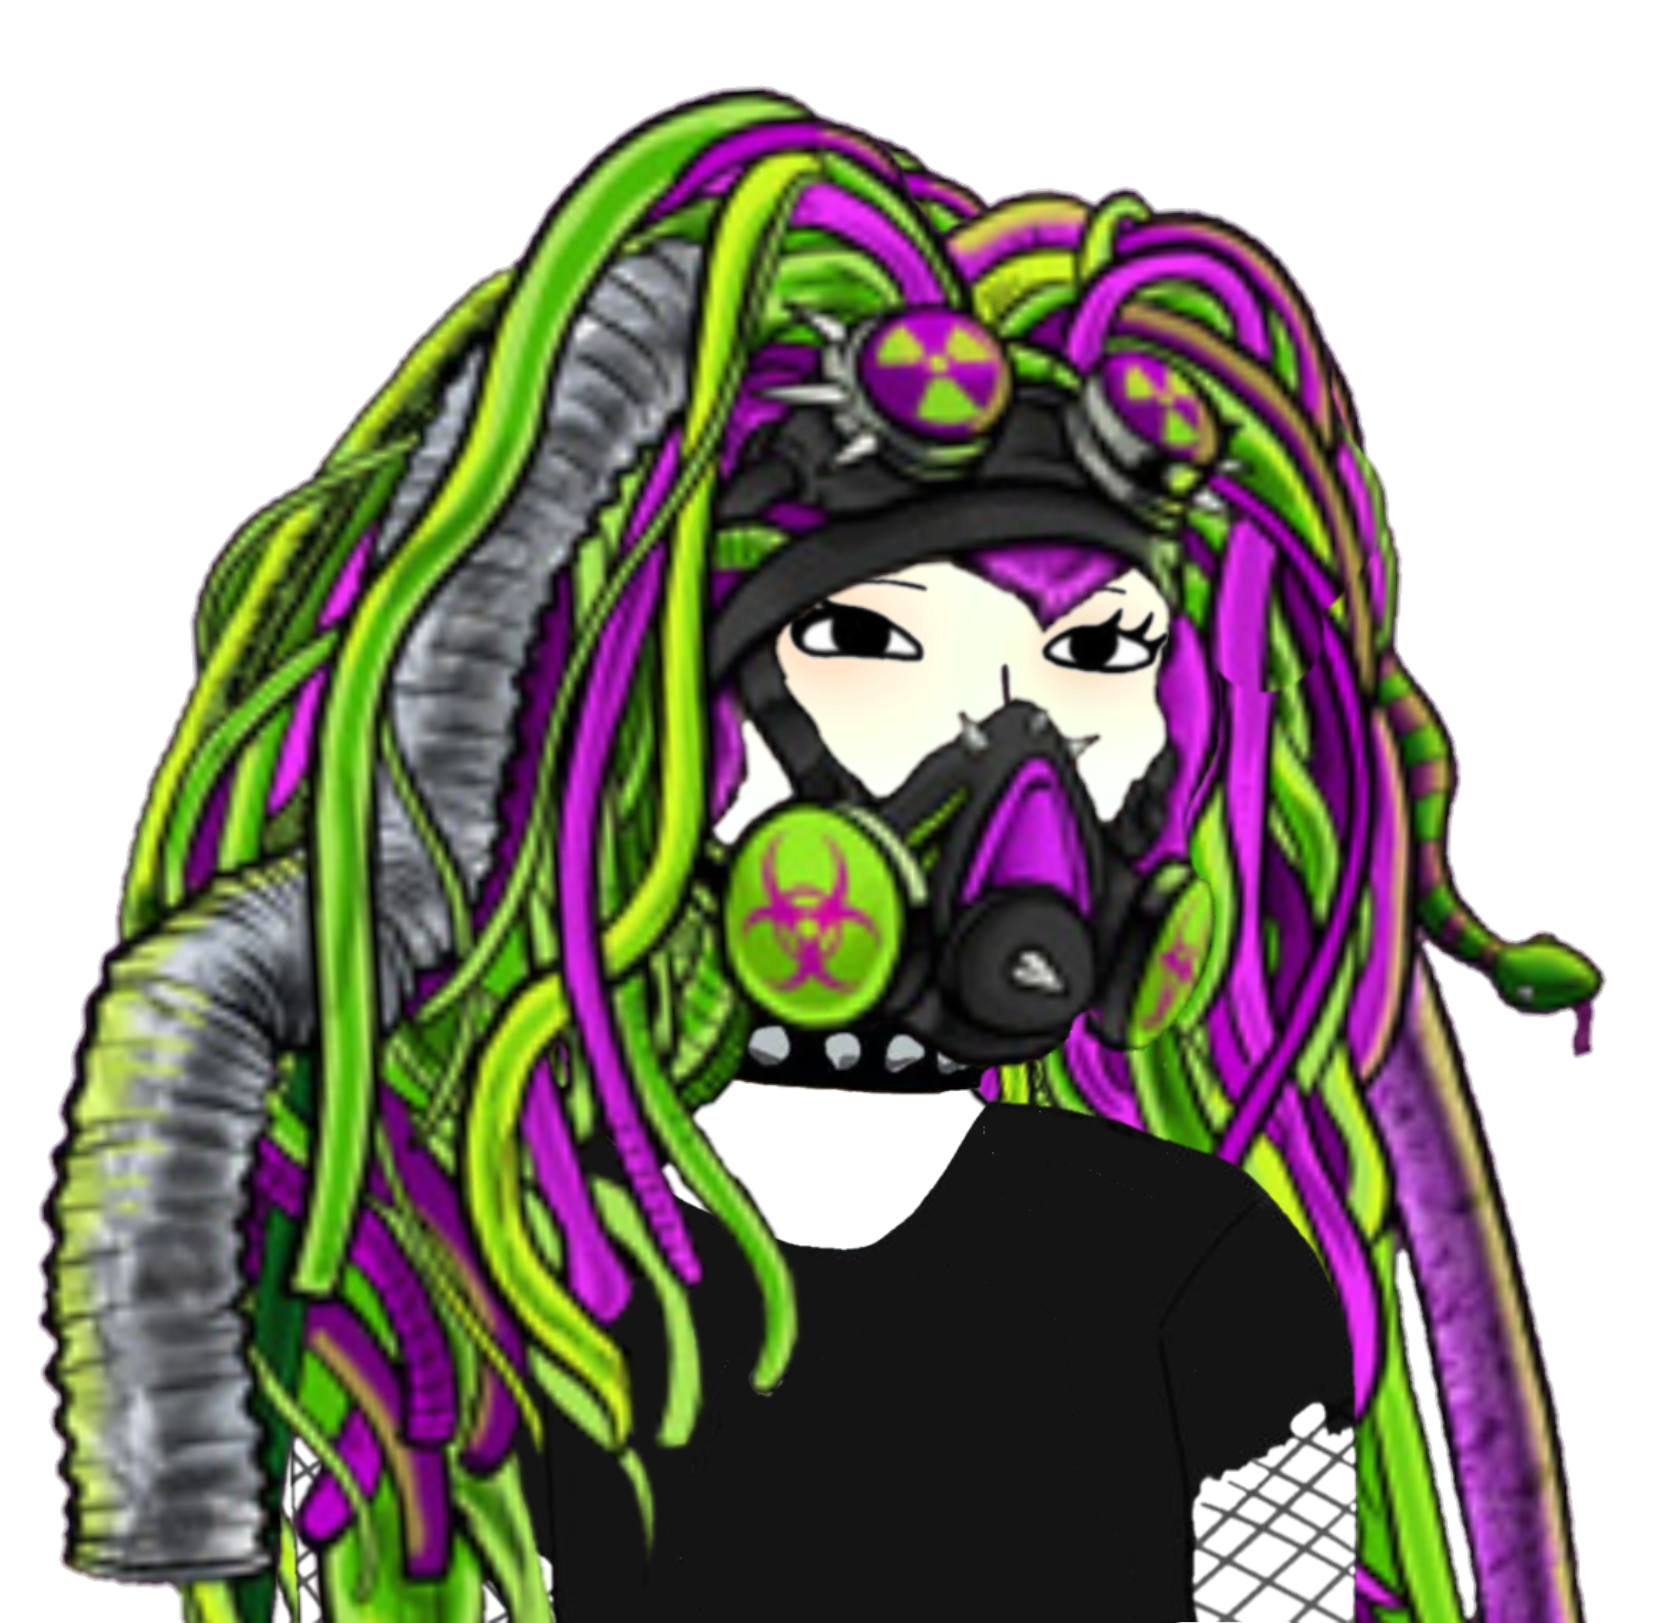
Label: 5_Doomer_Girl